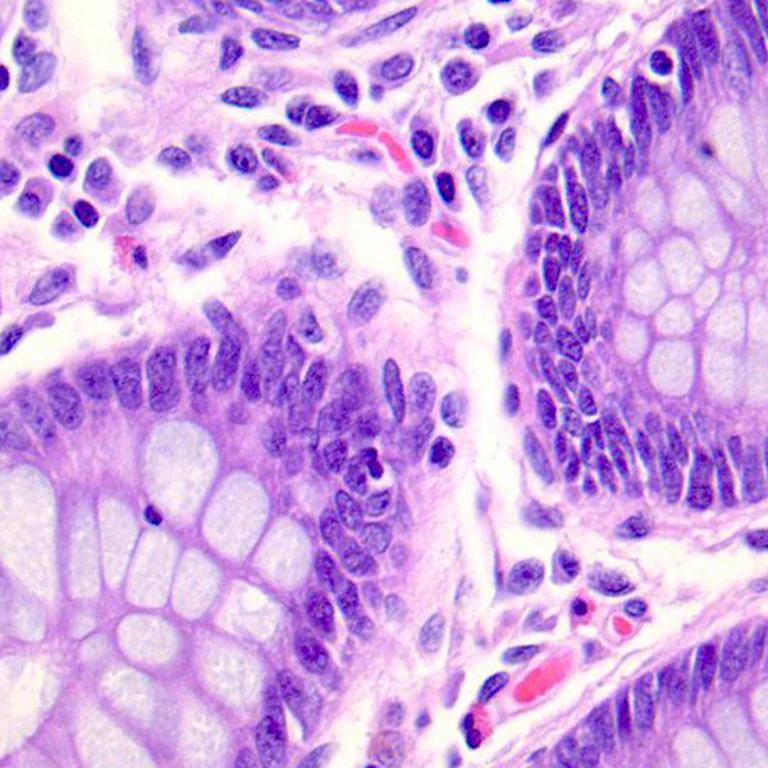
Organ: colon
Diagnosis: benign